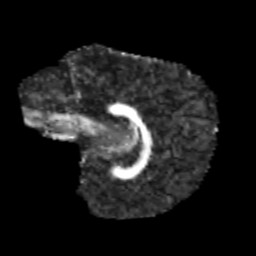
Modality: FA
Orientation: sagittal
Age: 12
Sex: male
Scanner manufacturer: siemens
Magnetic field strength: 3 T
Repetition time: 3.8 s
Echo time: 0.07 s